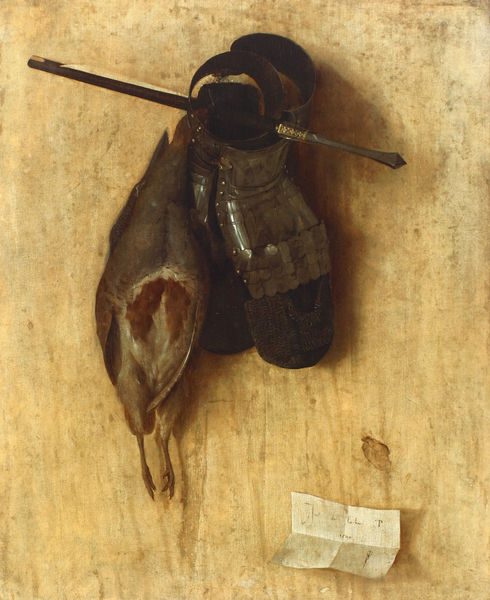
Titel: Stilleben mit Rebhuhn, Eisenhandschuhen und Armbrustbolzen
Künstler: Jacopo de’ Barbari
Institution: München, Bayrische Staatsgemäldesammlungen
Schlagwörter: gemälde, vogel, holz, tiere, haube, wand, signatur, stillleben, wild, zettel, münchen, jagd, harnisch, jagdstillleben, rebhuhn, pfeil, pinakothek, trompe, 1503, trompe oleil, trompe-l’œil, barbari, jacopo de'barbari